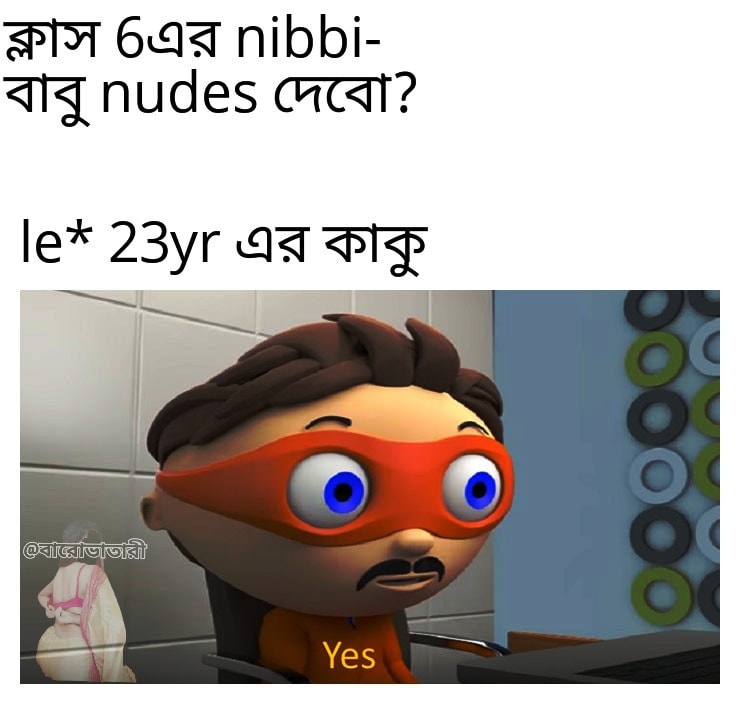
Caption: ক্লাস 6 এর nibbi -   বাবু nudes দেবো  le* 23 yr এর কাকু  yes
Label: non-hate